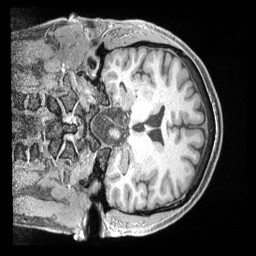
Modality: T1w
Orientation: coronal
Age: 35
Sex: male
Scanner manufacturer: siemens
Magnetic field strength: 3 T
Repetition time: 2 s
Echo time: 0.00211 s